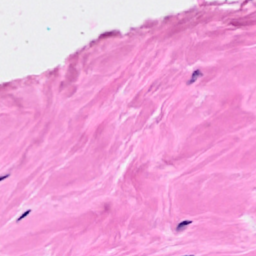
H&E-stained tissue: Breast